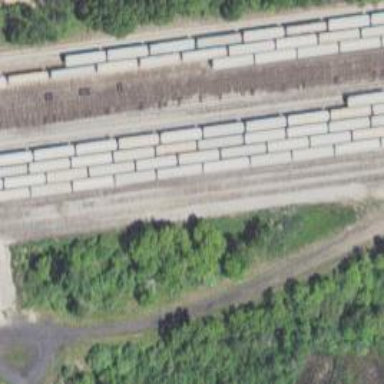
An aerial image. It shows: Railway yard.